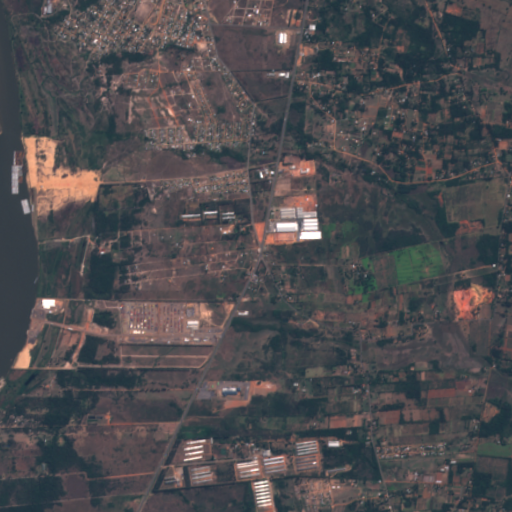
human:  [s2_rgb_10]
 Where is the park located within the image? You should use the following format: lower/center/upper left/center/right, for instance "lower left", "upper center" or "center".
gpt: The park is located in the upper left of the image.
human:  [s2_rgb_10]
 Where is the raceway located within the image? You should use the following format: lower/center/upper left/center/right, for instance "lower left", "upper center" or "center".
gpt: The raceway is located in the upper center of the image.
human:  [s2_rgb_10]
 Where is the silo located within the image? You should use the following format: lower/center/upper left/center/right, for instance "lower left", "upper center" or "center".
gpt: The silo is located in the lower left of the image.
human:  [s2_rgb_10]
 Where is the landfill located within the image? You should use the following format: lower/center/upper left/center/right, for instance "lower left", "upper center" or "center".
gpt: There is no landfill in the image.